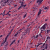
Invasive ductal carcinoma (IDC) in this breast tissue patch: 1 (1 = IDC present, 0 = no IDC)